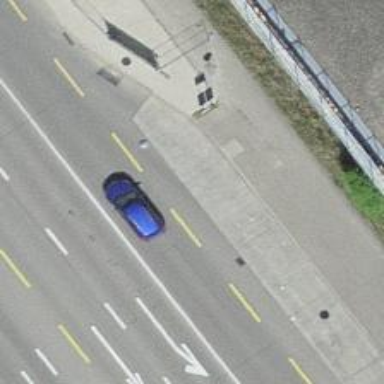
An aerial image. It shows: Bus stop with platform for public transport.